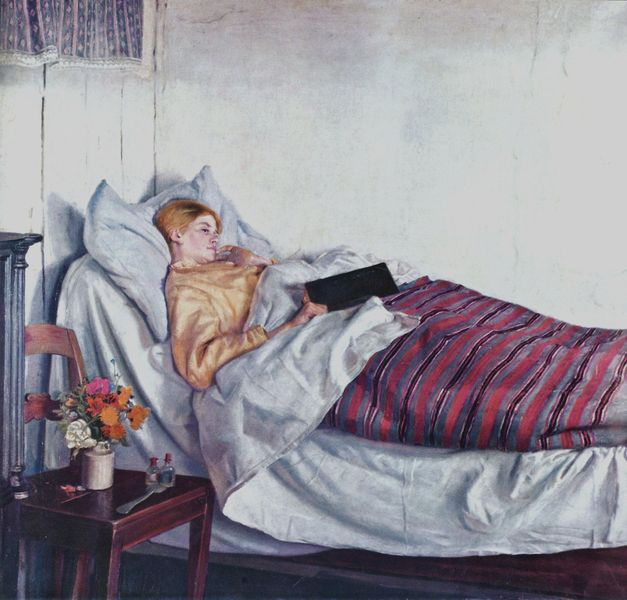
Titel: Das kranke Mädchen
Künstler: Michael Ancher
Standort: Kobenhavn
Institution: Statens Museum for Kunst
Schlagwörter: blau, gemälde, hand, schatten, schlaf, weiß, gelb, grün, impressionismus, mädchen, ocker, blume, blumen, braun, bunt, fenster, finger, frau, frisur, grau, haar, hell, hintergrund, holz, licht, mund, nacht, nase, ohr, orange, profil, raum, schwarz, stuhl, tisch, zimmer, blüte, blüten, rot, tuch, beige, malerei, blond, flasche, flaschen, hemd, jung, wand, arm, arme, augen, bibel, blass, falten, gesicht, inkarnat, messer, tod, holzstuhl, hände, vorhang, öl, einsamkeit, einsam, auge, fransen, gold, haare, interieur, realismus, sessel, decke, nachthemd, blatt, pflanzen, blässe, kontrast, rosa, genre, kamin, krug, stillleben, vase, farbig, wangen, schrank, liegen, ruhen, schlafen, schlafend, schlafende, blumenvase, lehne, risse, lila, violett, kissen, langeweile, löffel, gardine, vorhänge, weiblich, lesen, stuhllehne, gestreift, streifen, bett, bettdecke, schlafzimmer, tischchen, strauss, überwurf, bettgestell, laken, allein, junge, nachdenklich, liegend, nachdenken, sinnierend, flieder, blumenstrauss, pink, wände, rothaarig, krank, buch, denken, schwarz weiss, literatur, medizin, einband, heft, parfum, flakon, fläschchen, parfüm, bettzeug, betttuch, besteck, bettlaken, schlaff, genesung, stuhlbeine, krankheit, müde, realsimus, bleich, zipfel, lesend, müdigkeit, erschöpft, heizung, kranke, krankenbett, krankenhaus, ausruhen, nachttisch, kirschholz, lehen, gabel, fahl, gesund, bettuch, gel, lacken, lektüre, bettwäsche, kopfkissen, karmin, krankenlager, anemonen, blumenstraus, tagebuch, schlafanzug, niedelande, schlapp, abgeschiedenheit, holzbett, stühl, wolldecke, eingeschlafen, krnak, zugedeckt, präparate, streifenmuster, geduld, arznei, fläschen, medikamente, gesundheit, überdecke, nachtisch, glasflaschen, bettjacke, bettlägerig, abgeschiedenhet, alleinsein, hakl, nachtehmd, schalfzimmer, vas, äö gemälde, überdekce